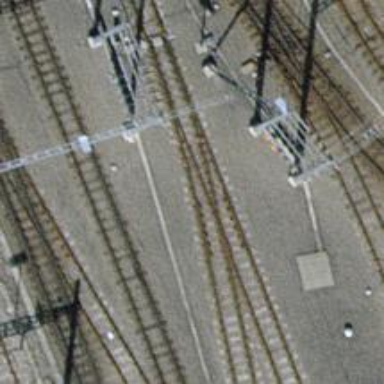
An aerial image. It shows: Narrow-gauge railway siding with 1 track. The railway line is electrified with contact line.